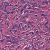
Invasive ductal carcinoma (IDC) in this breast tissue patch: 1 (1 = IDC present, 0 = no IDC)